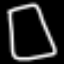
Label: square